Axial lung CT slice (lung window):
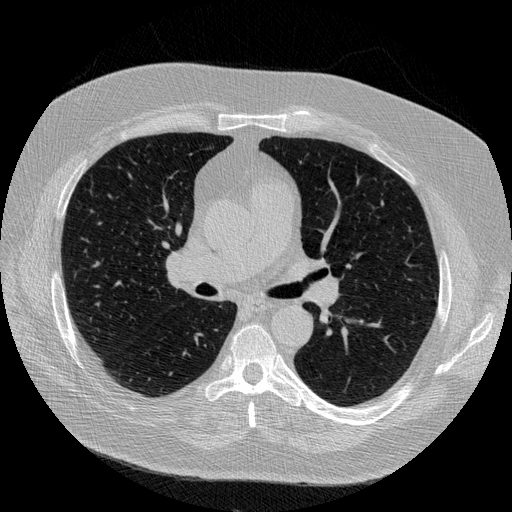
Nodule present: no